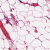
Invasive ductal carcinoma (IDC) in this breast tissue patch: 0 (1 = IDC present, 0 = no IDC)